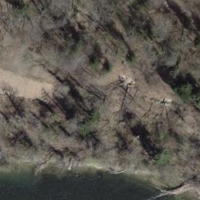
EUNIS habitat code: 44
Species observed at this site:
Prunus padus